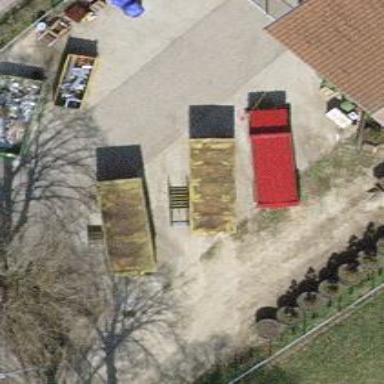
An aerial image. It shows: Recycling center with scrap metal recycling facilities.